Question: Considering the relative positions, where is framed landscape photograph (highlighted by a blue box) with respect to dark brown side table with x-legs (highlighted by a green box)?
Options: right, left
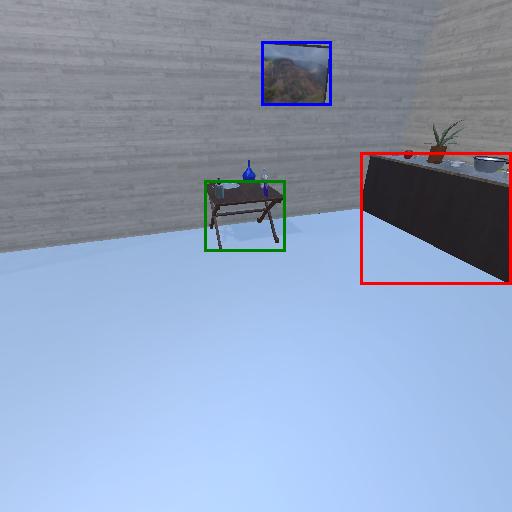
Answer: right